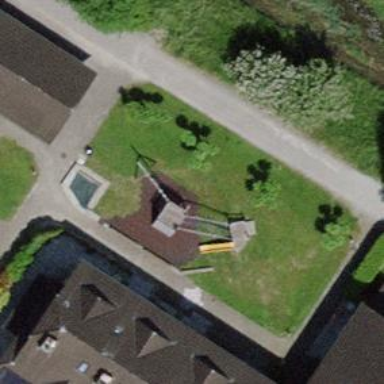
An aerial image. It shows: Playground area for leisure activities on the land.